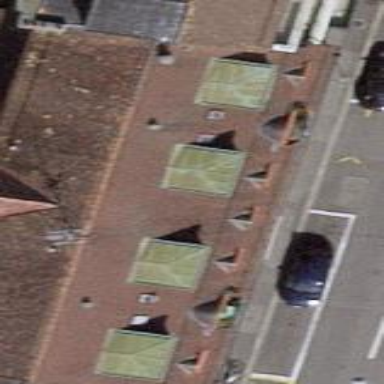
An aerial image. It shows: Building with apartments featuring unique double saltbox roof shape.